Field crop: tomato
Growth stage: 1
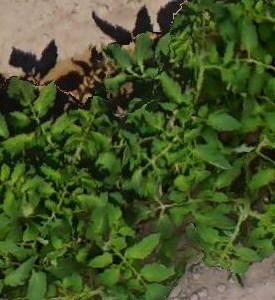
Species: tomato